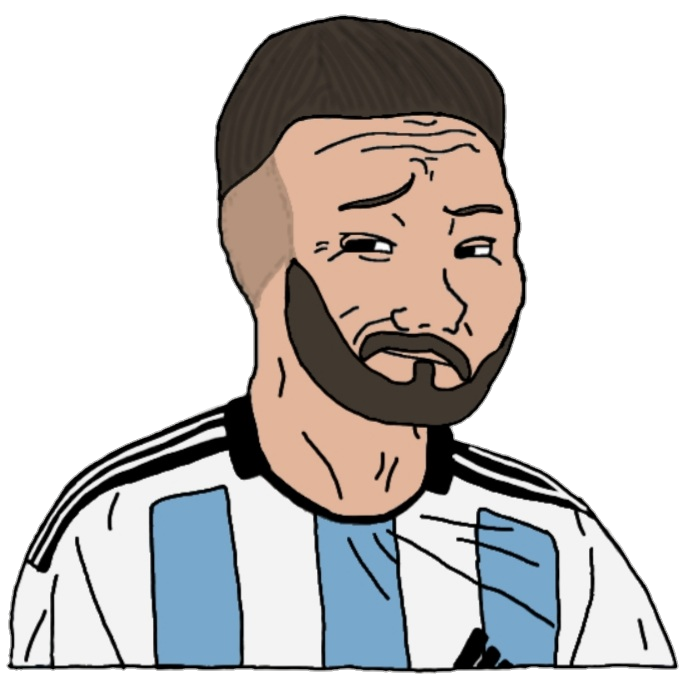
Label: 5_Smugjak